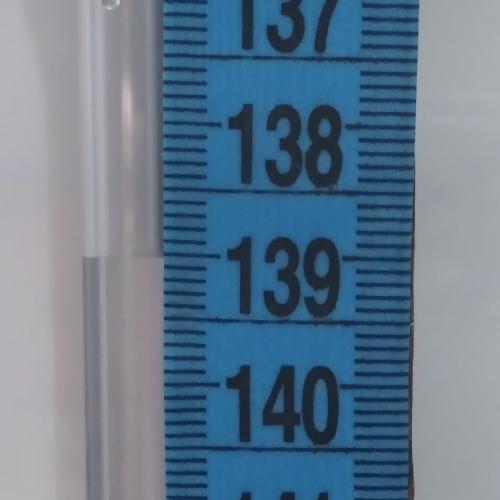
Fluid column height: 139.0 cm